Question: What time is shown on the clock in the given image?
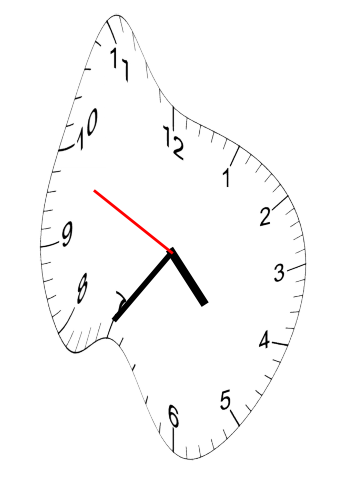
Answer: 04:35:49